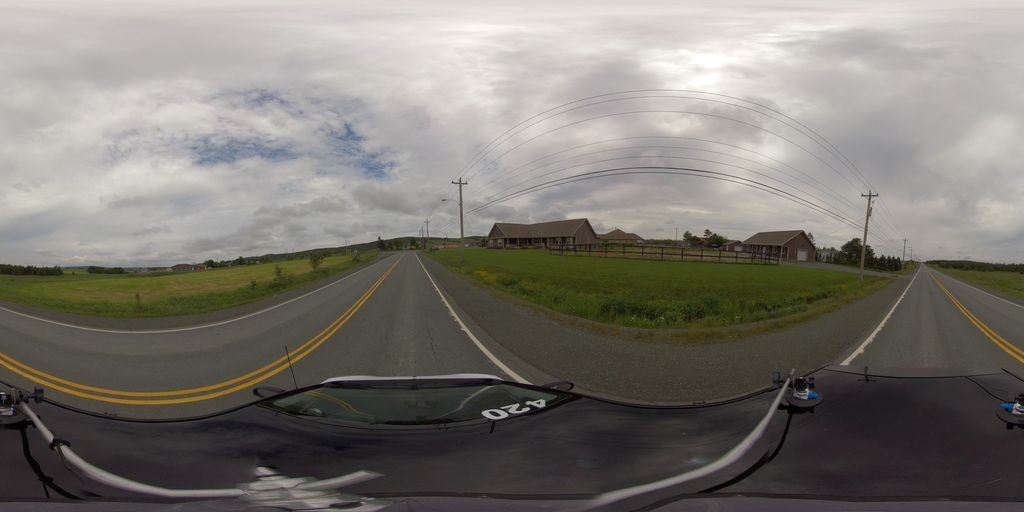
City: st_johns